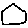
Label: hexagon